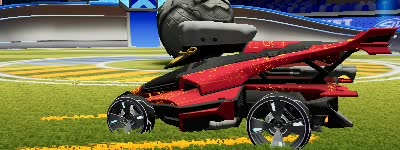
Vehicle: aftershock